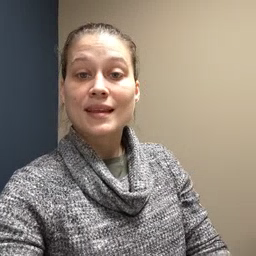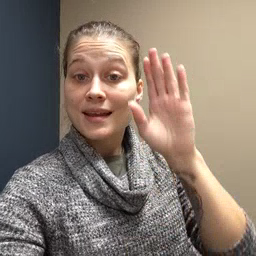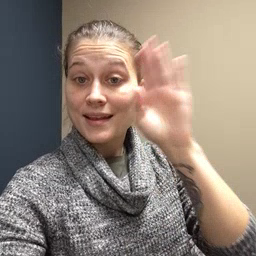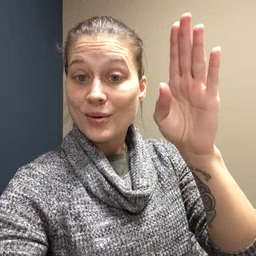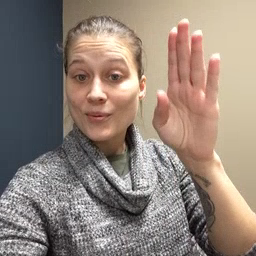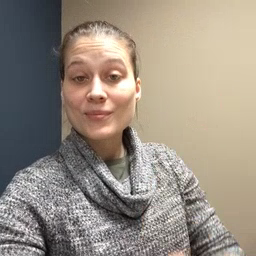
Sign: hello